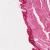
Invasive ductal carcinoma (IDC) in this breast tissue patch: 0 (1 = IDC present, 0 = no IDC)